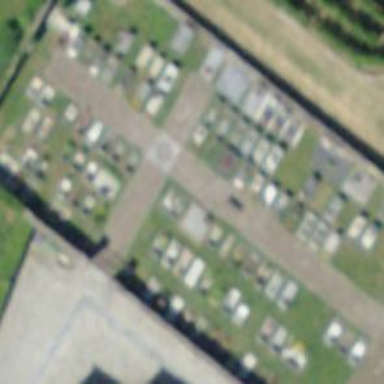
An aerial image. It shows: Graveyard.